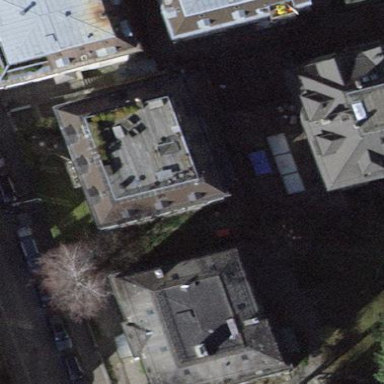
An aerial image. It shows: Quadruple saltbox roof shape on apartment building.